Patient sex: M
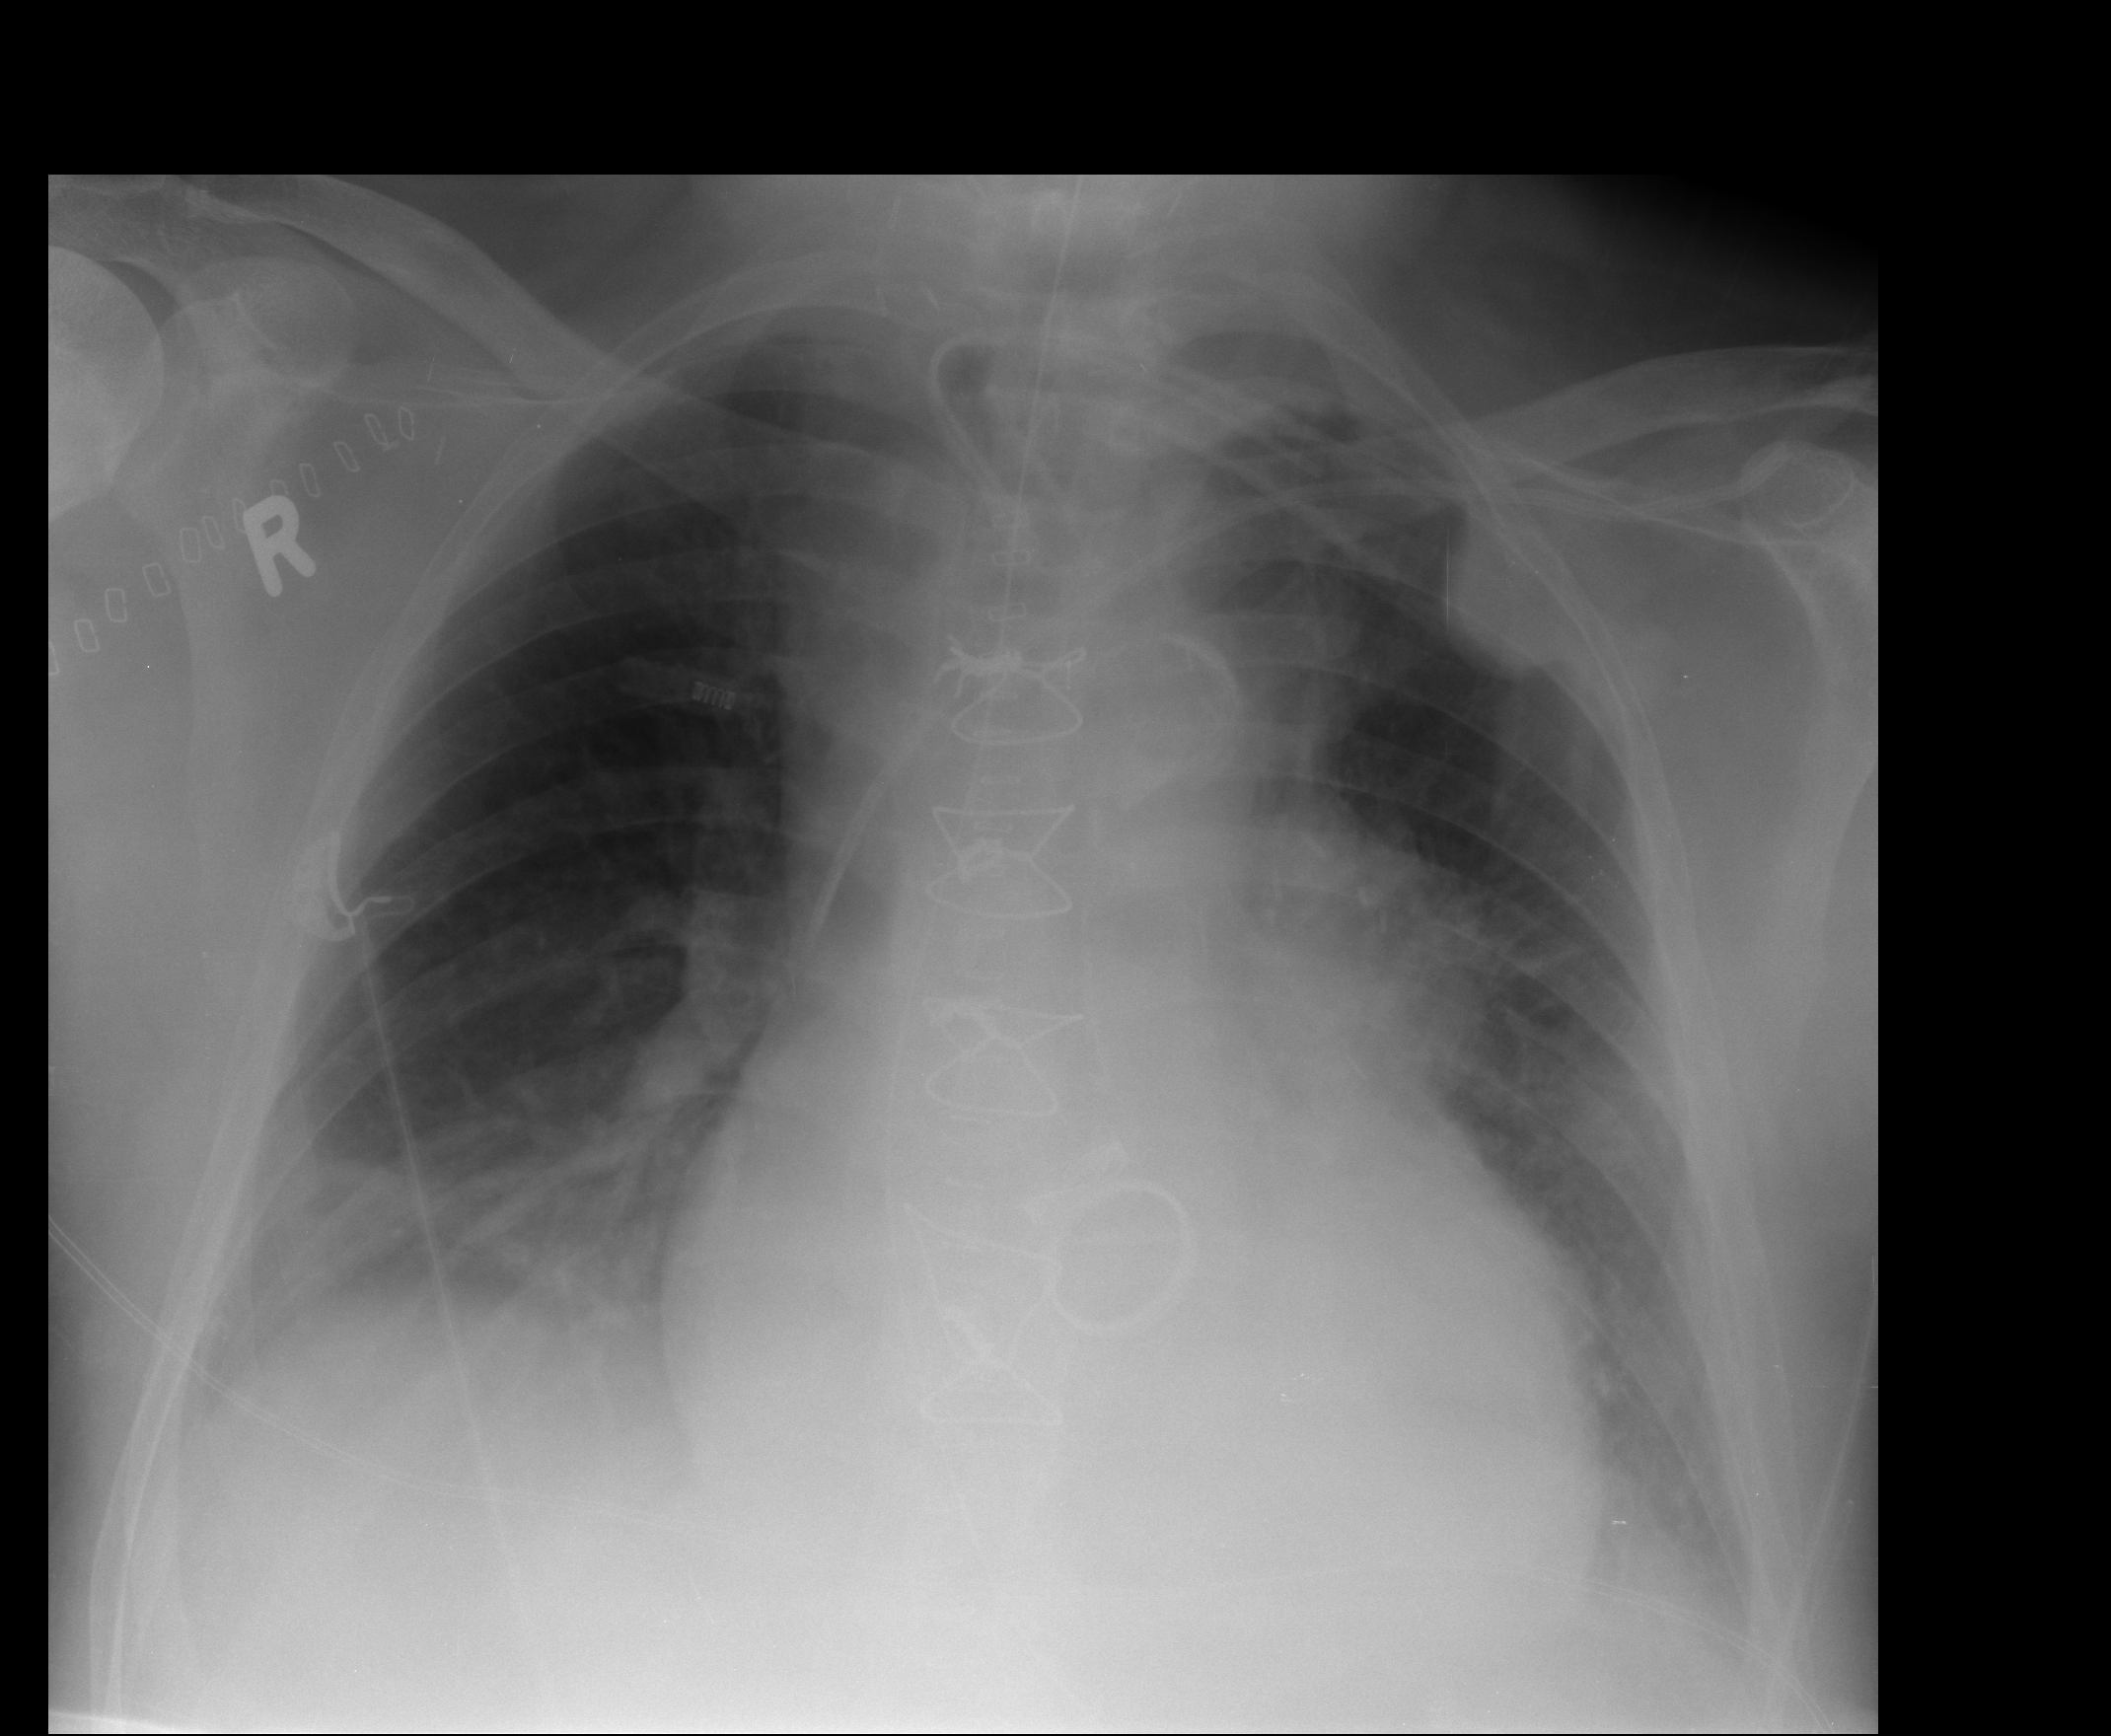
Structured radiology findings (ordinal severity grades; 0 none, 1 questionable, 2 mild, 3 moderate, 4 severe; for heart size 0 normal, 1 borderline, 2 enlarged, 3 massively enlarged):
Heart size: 2
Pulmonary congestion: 2
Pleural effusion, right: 2
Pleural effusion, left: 1
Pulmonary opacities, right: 0
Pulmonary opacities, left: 0
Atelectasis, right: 2
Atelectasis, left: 2